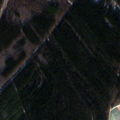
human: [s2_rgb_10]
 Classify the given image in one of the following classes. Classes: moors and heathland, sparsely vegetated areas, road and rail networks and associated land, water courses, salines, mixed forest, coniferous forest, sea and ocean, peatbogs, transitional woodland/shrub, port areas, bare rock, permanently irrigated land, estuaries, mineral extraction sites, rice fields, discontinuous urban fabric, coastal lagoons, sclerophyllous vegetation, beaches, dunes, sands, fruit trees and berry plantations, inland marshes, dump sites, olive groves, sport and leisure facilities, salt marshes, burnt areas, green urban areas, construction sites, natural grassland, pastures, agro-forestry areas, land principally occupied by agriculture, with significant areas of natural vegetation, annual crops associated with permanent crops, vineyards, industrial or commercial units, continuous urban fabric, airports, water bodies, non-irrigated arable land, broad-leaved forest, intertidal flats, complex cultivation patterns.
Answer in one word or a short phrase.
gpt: non-irrigated arable land, coniferous forest, mixed forest